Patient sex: M
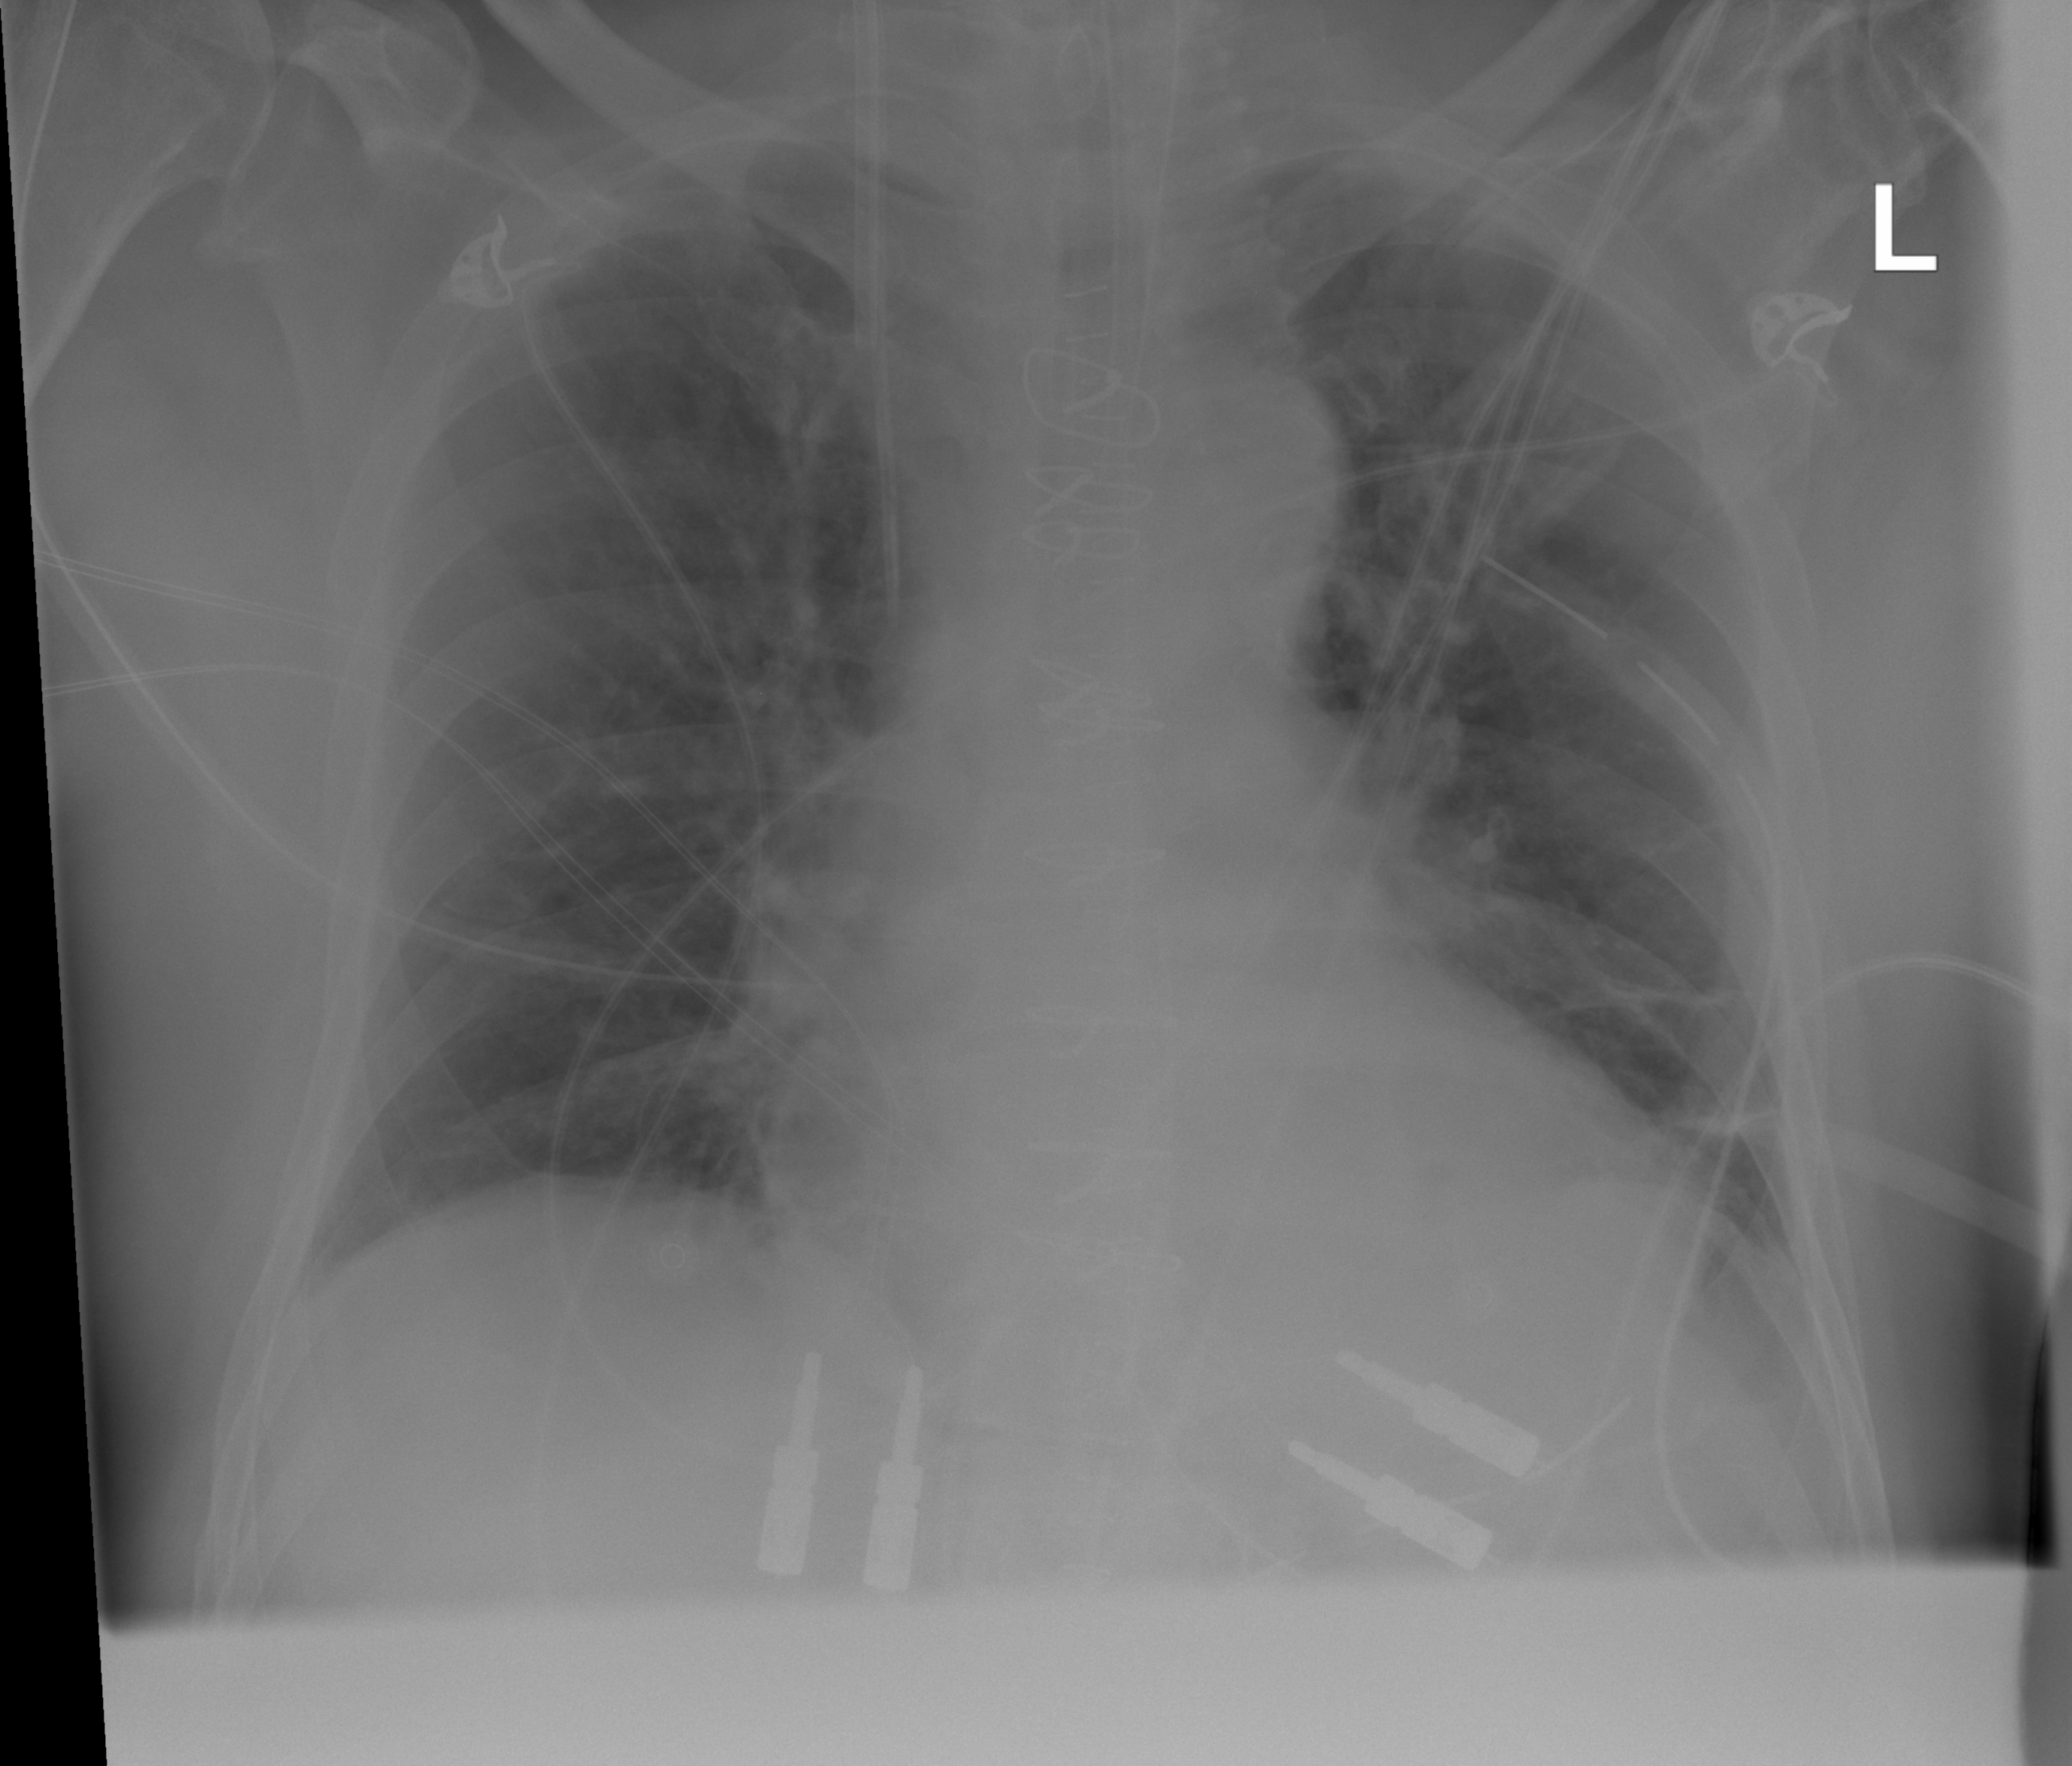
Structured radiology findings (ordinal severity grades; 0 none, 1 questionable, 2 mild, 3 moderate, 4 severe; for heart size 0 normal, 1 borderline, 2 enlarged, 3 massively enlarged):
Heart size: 2
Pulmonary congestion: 3
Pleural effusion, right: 0
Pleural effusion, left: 0
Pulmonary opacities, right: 2
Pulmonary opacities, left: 2
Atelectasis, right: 2
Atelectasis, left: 2